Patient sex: F
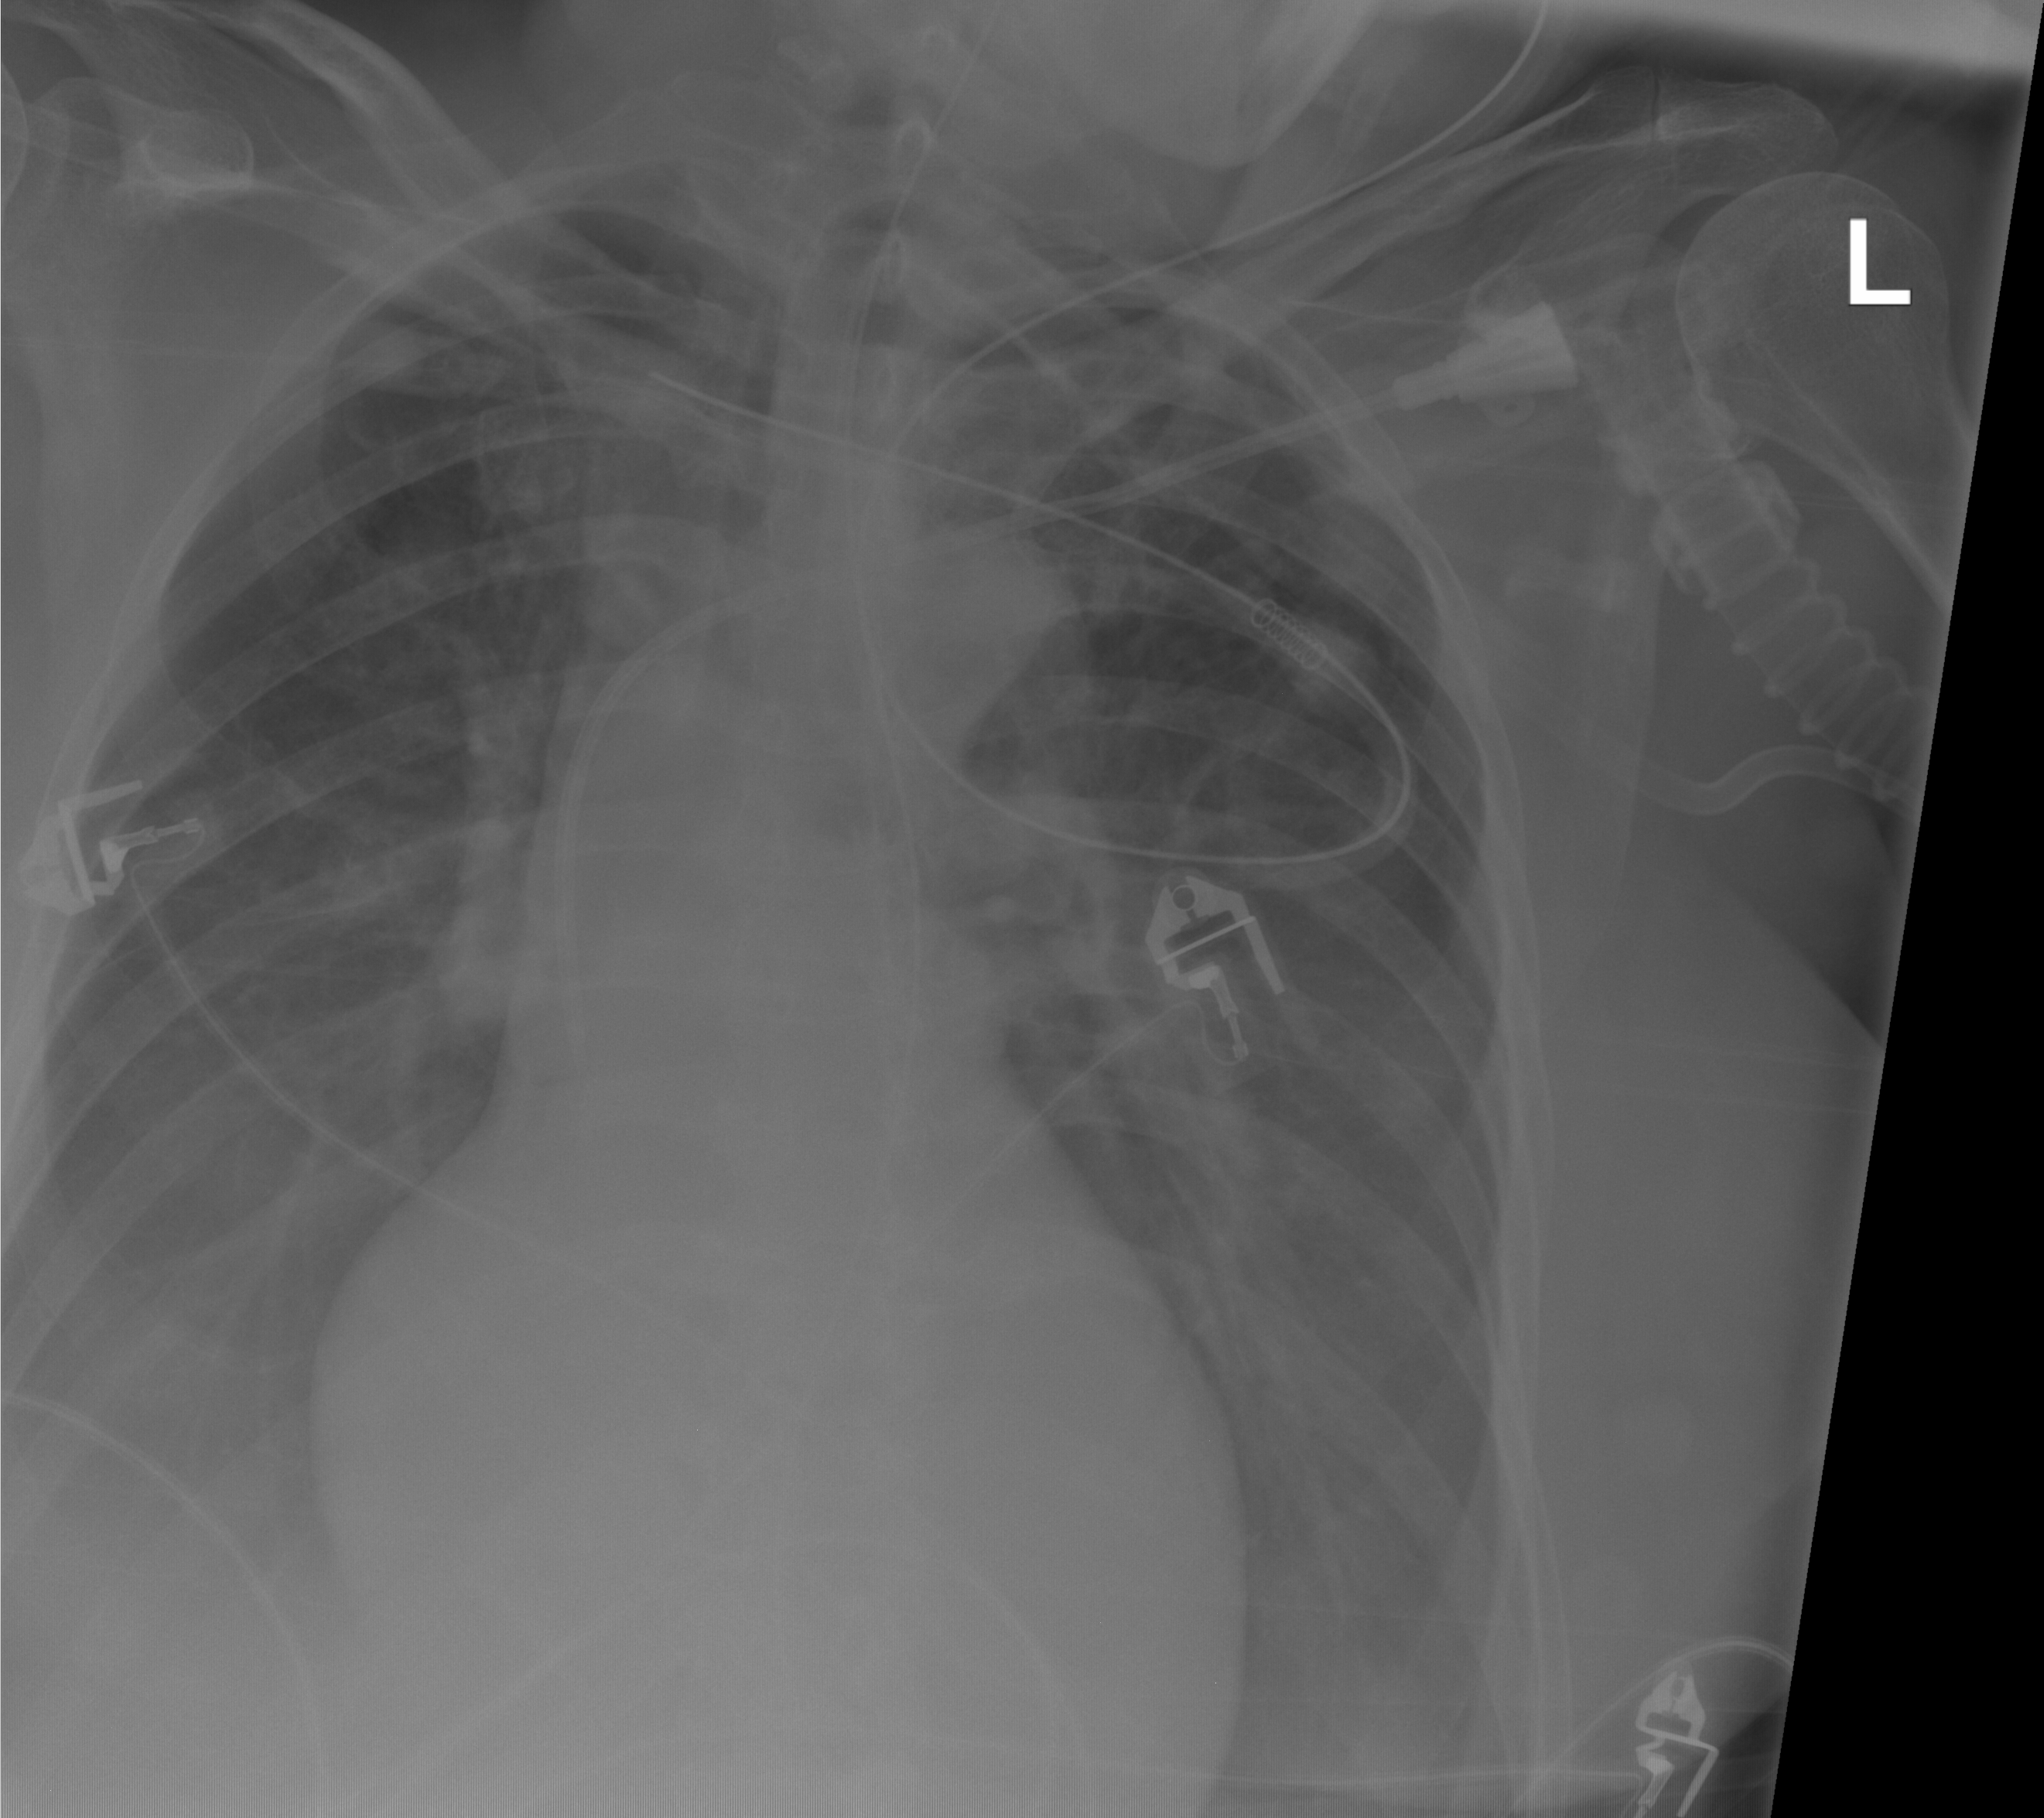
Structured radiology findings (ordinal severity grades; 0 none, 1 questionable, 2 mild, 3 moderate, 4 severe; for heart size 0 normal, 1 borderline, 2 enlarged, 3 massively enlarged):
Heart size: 2
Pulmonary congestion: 2
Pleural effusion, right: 0
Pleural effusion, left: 0
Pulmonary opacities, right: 1
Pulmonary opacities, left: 1
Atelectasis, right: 2
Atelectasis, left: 2